Question: I have an application where I take input such as no of users and populate some some fixes name,phone...etc in terms of a listview. I have used viewholder in order to optimize all my listviews. All the listviews work fine except for a listview where it loads userdata.

From the picture you can see that the first and last rows are loaded however the middle two rows are not loaded and do take a lot of time to load. The information I feed to every row is initially same and are left for the user to modify. Here's the code I use for that.
'''
public View getView(final int position, View convertView,final ViewGroup parent)
{
View rowview = convertView;
if(rowview == null)
{
ViewHolder viewholder = new ViewHolder();
final LayoutInflater inflater = (LayoutInflater)context.getSystemService(Context.LAYOUT_INFLATER_SERVICE);
rowview = inflater.inflate(R.layout.list_skeleton_people_expenses, parent, false);
viewholder.tv1 = (TextView)rowview.findViewById(R.id.name);
viewholder.tv2 = (TextView)rowview.findViewById(R.id.destination);
viewholder.tv3 = (TextView)rowview.findViewById(R.id.start);
viewholder.tv4 = (TextView)rowview.findViewById(R.id.phno);
viewholder.rowview = rowview;
rowview.setTag(viewholder);
}
else
{
ViewHolder holder = (ViewHolder) rowview.getTag();
UserData temp = objects.get(position);
holder.tv1.setText(temp.name);
holder.tv2.setText("Destination: "+temp.loc);
holder.tv3.setText("Start: "+start);
String phone_txt = objects.get(position).phno;
phone_txt = "("+phone_txt.substring(0, 3)+") "+phone_txt.substring(3, 6)+"-"+phone_txt.substring(6, 10);
holder.tv4.setText(phone_txt);
}
return rowview;
}
static class ViewHolder
{
TextView tv1,tv2,tv3,tv4;
View rowview;
}
'''
Thanks in advance.
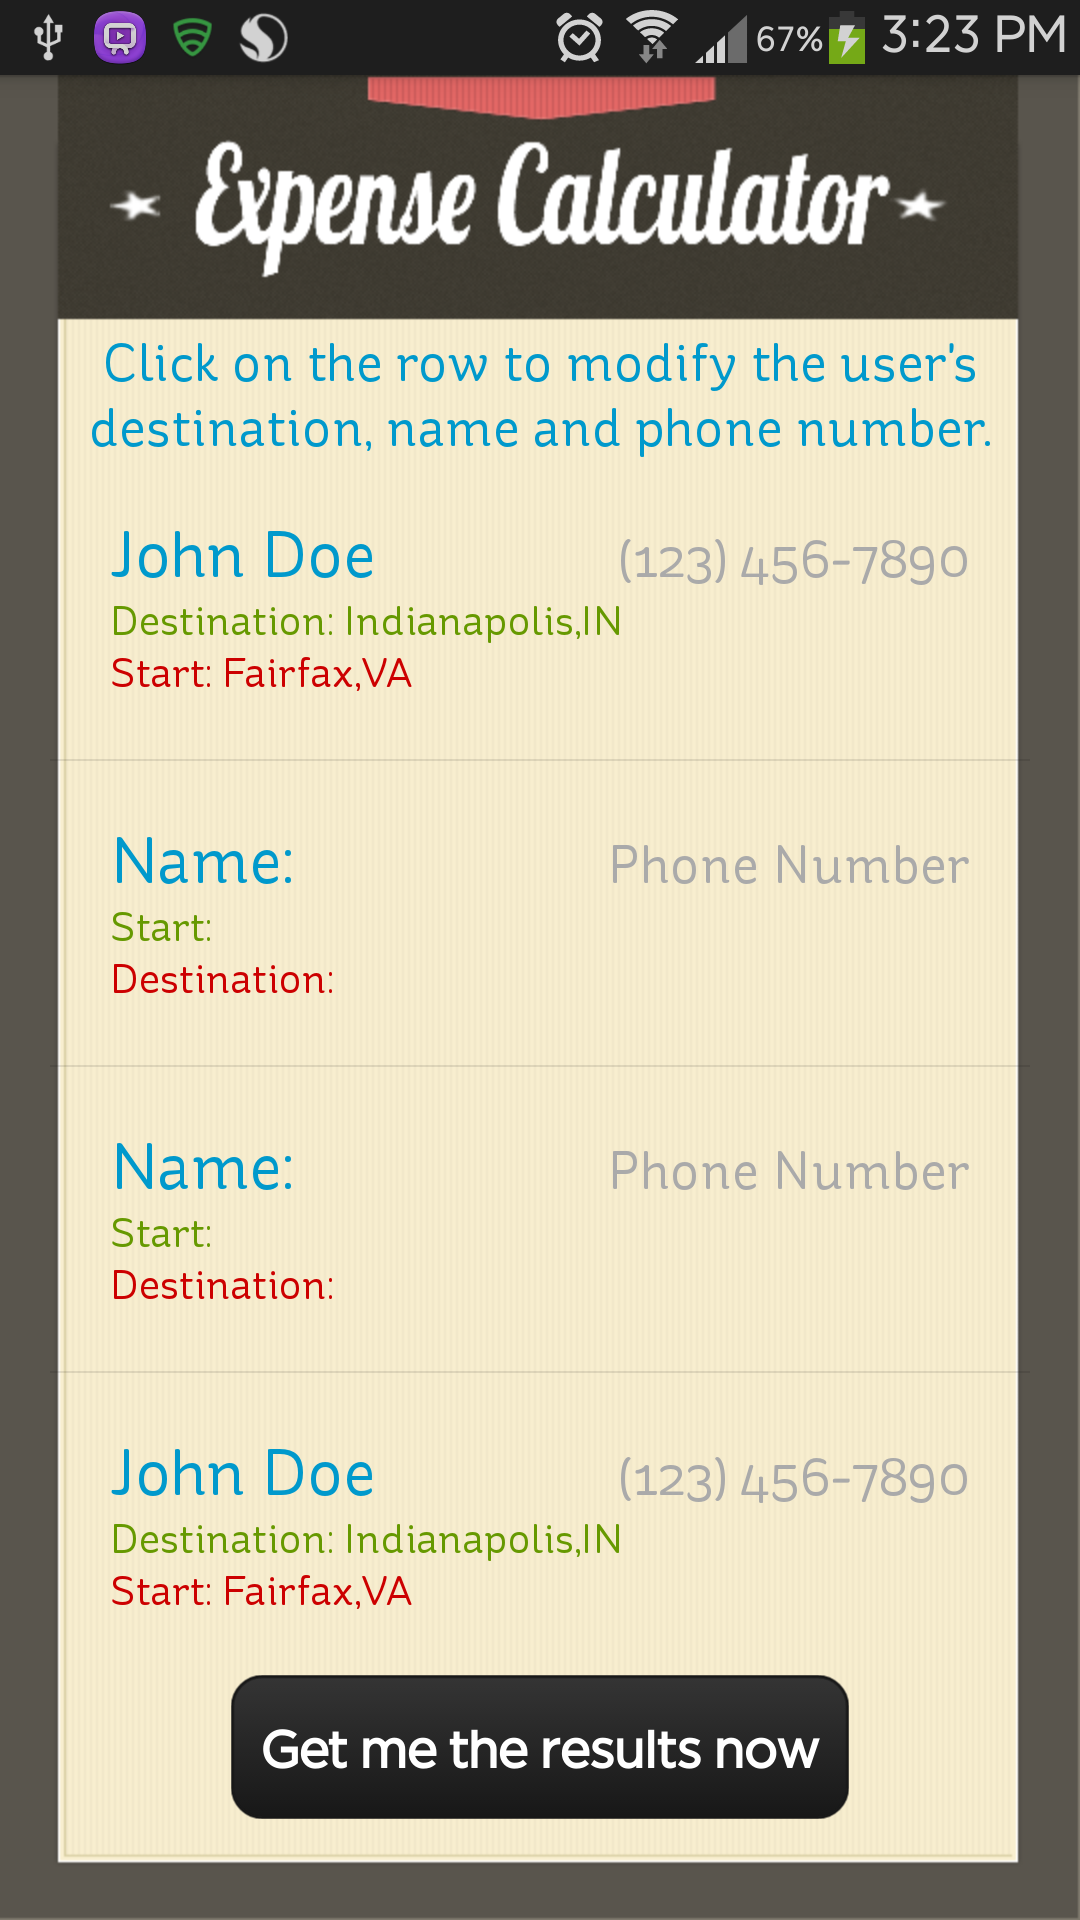
Answer: You need to populate your text views outside of the if else statement. The ones in the middle are being caught by the first case and the properties are not filled.
'''
public View getView(final int position, View convertView,final ViewGroup parent)
{
View rowview = convertView;
ViewHolder viewholder;
if (rowview == null) {
viewholder = new ViewHolder();
final LayoutInflater inflater = (LayoutInflater)context.getSystemService(Context.LAYOUT_INFLATER_SERVICE);
rowview = inflater.inflate(R.layout.list_skeleton_people_expenses, parent, false);
viewholder.tv1 = (TextView)rowview.findViewById(R.id.name);
viewholder.tv2 = (TextView)rowview.findViewById(R.id.destination);
viewholder.tv3 = (TextView)rowview.findViewById(R.id.start);
viewholder.tv4 = (TextView)rowview.findViewById(R.id.phno);
viewholder.rowview = rowview;
rowview.setTag(viewholder);
} else {
viewholder = (ViewHolder) convertView.getTag();
}
UserData temp = objects.get(position);
holder.tv1.setText(temp.name);
holder.tv2.setText("Destination: "+temp.loc);
holder.tv3.setText("Start: "+start);
String phone_txt = objects.get(position).phno;
phone_txt = "("+phone_txt.substring(0, 3)+") "+phone_txt.substring(3, 6)+"-"+phone_txt.substring(6, 10);
holder.tv4.setText(phone_txt);
return rowview;
}
'''
Also, random bit of advice, try to use a StringBuilder instead of Concatenating a bunch of strings together with the '+' operator as its pretty inefficient. Each time you use the '+' Java creates a new StringBuilder object in the background to append the strings together because strings are not mutable. So might as well just create one StringBuilder and append to it the strings you want to concatenate instead of using '+' four or five times and forcing it to create more unnecessary objects that the garbage collector will have to clean up.
Happy Coding!